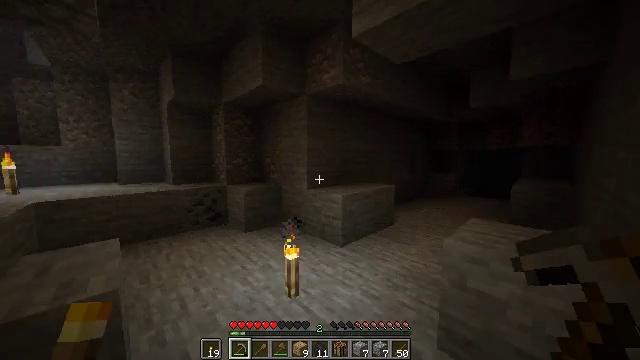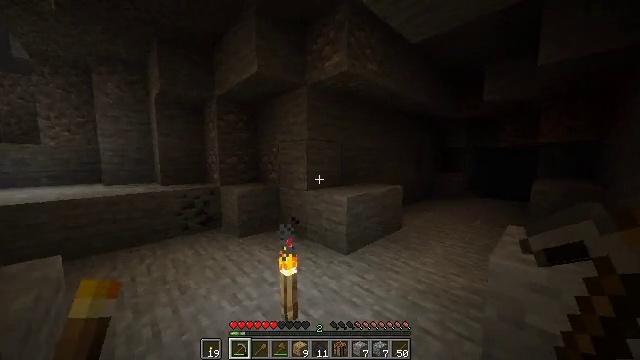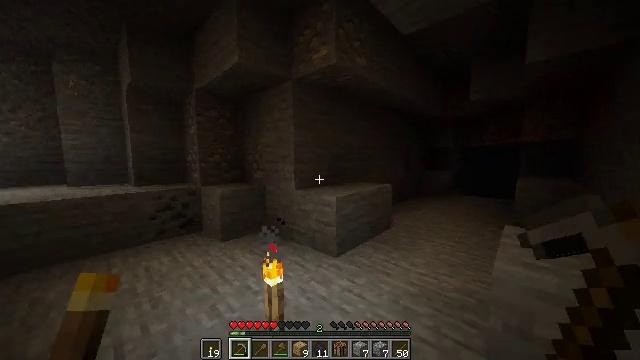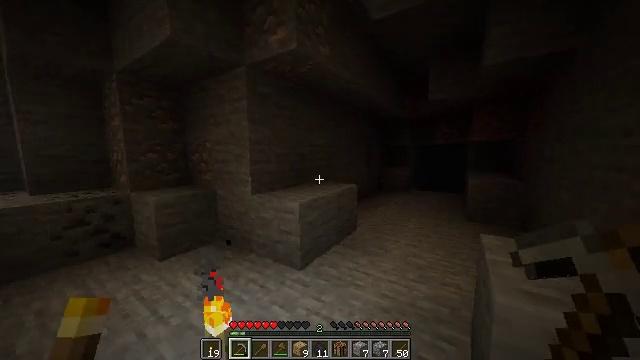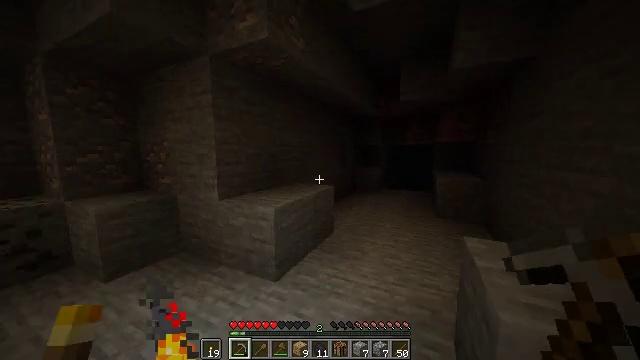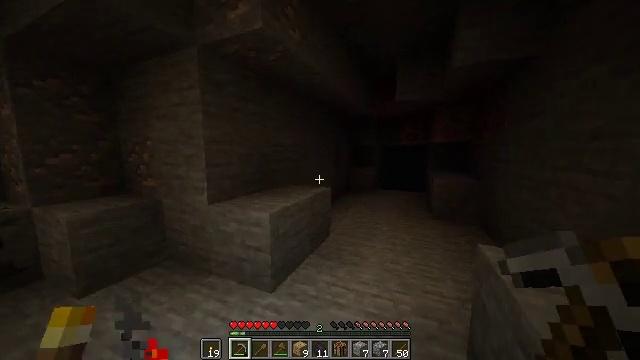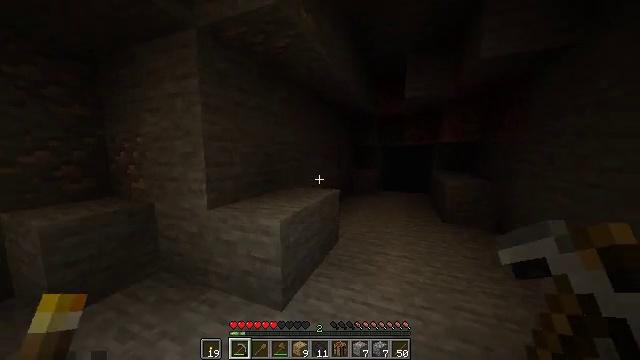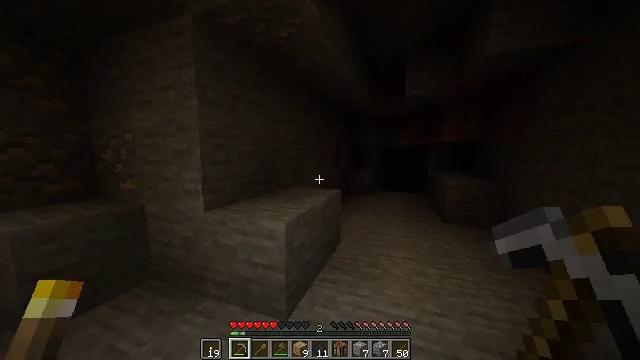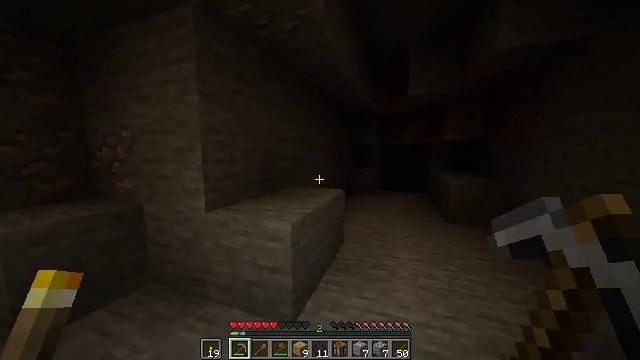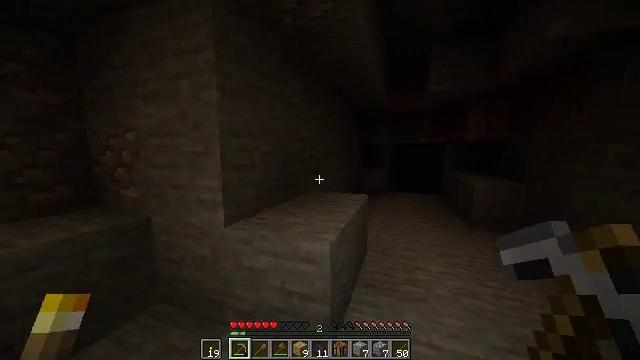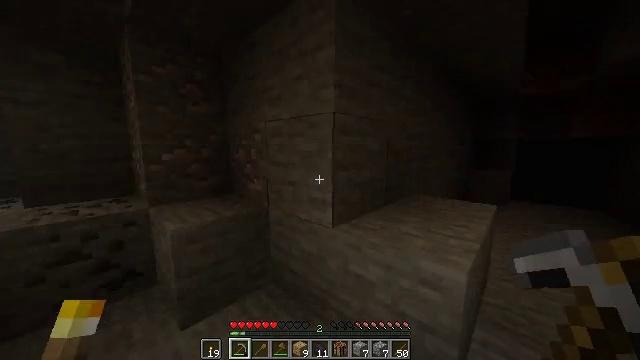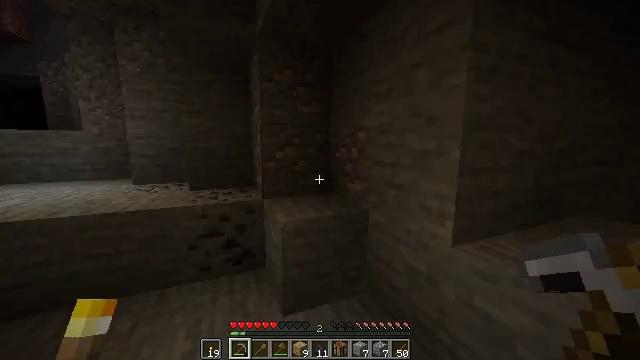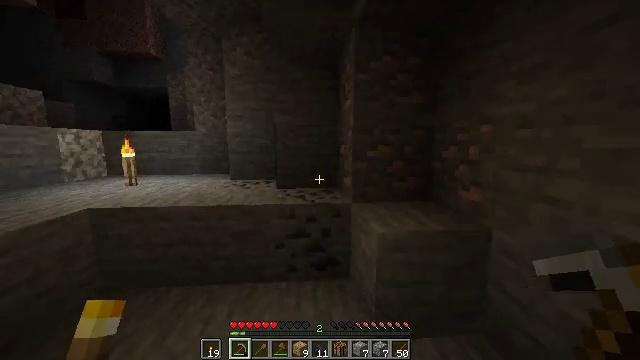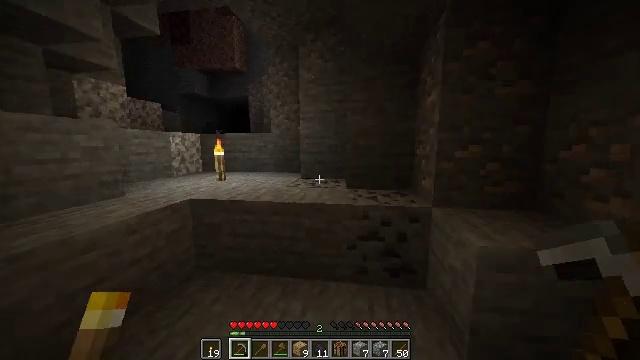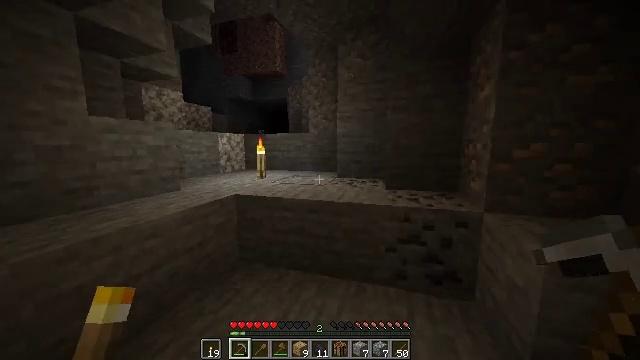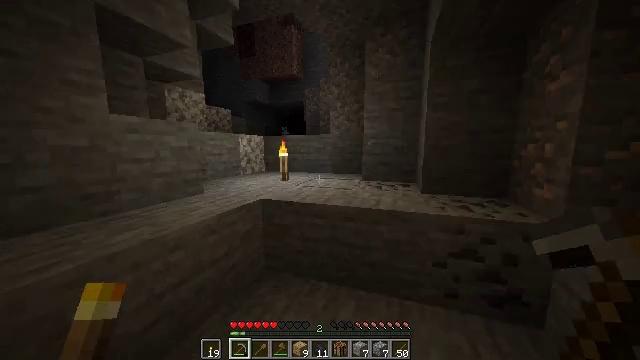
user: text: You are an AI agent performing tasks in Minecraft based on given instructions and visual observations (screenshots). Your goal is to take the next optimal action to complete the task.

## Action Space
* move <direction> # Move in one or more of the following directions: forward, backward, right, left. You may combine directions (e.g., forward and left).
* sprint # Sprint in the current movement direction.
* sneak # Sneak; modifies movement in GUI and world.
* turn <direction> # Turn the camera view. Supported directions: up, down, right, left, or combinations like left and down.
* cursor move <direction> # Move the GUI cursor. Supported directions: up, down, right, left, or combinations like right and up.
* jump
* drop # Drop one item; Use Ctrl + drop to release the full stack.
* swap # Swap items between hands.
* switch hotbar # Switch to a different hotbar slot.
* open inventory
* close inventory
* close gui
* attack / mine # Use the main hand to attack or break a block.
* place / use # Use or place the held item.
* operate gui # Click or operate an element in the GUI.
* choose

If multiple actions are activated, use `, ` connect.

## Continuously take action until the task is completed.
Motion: motion action
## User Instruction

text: Gather gravel by digging.
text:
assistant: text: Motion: move forward, sprint
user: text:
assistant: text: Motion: move forward, sprint, turn right
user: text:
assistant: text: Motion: move forward, sprint, turn right
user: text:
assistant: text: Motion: move forward and move left, sprint, turn right
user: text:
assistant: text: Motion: move forward and move left, sprint, turn right
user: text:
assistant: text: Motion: move forward and move left, sprint, turn right
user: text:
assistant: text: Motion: move forward and move left, sprint, turn right
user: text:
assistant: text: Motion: move forward and move left, sprint
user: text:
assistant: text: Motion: move forward and move left, sprint
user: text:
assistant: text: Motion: move left, sprint, turn left
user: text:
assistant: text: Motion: move left, sprint, turn left
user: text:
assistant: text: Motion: move forward and move left, sprint, turn left
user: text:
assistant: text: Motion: move forward and move left, sprint, turn left
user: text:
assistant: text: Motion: move forward and move left, sprint, turn left
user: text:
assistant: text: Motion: move forward and move left, sprint, turn left
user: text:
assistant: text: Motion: move forward, sprint
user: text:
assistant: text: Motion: move forward, sprint
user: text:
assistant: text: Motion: move forward, sprint
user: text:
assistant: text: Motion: move forward, sprint
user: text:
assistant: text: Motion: move forward, sprint
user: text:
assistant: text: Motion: move forward, sprint
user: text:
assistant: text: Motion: move forward, sprint, jump
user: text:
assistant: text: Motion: move forward, sprint, jump
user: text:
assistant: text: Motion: move forward, sprint, jump
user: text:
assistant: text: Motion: move forward, jump
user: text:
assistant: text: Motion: move forward, sprint, turn left, jump
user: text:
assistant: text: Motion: move forward, sprint, turn left
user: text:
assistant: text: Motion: move forward, sprint
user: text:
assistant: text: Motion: move forward, sprint
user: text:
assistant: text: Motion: move forward, sprint